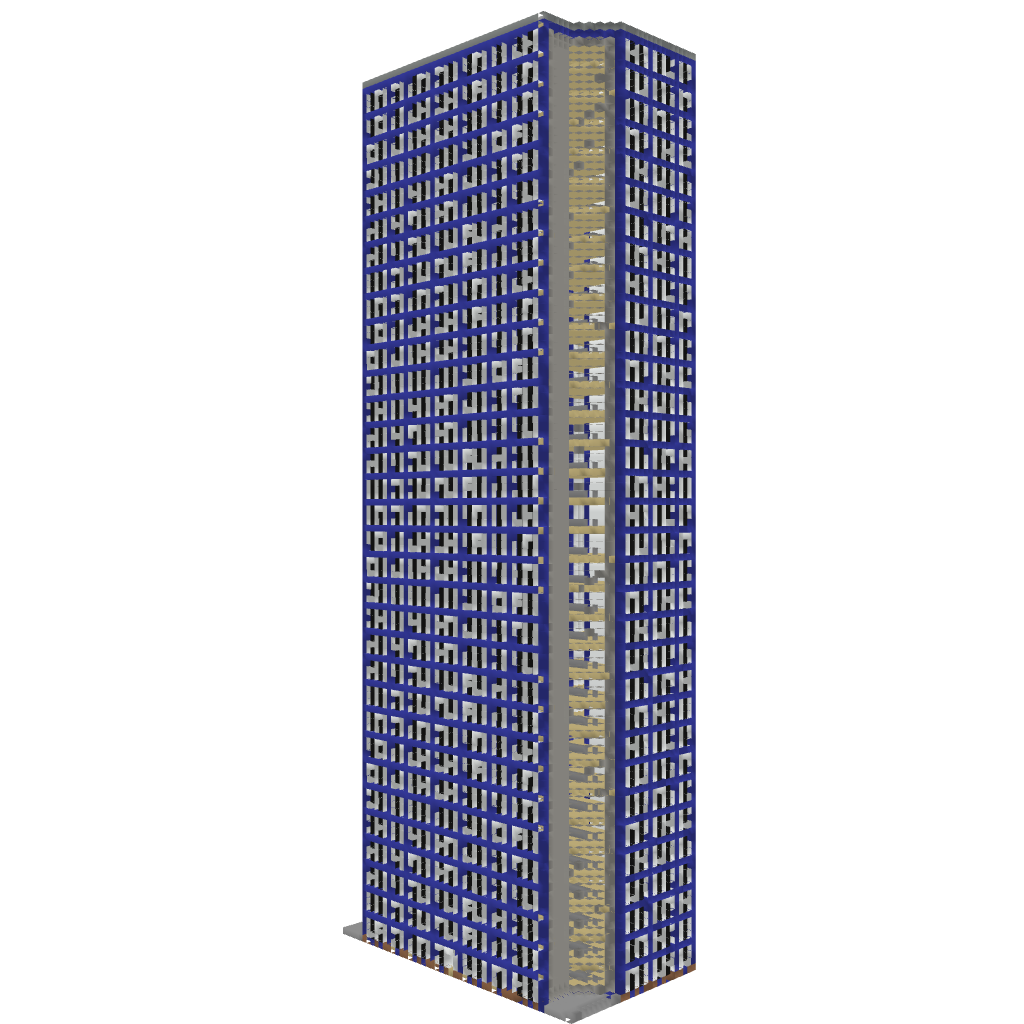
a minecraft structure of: Apartment Building #2 By: jjcash